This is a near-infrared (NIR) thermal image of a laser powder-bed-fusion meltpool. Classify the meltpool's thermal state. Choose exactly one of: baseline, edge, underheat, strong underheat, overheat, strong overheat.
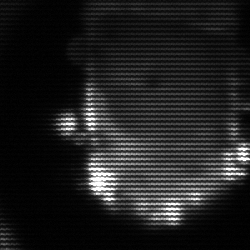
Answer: baseline